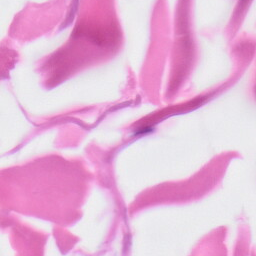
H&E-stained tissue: Skin